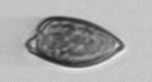
Label: Prorocentrum_dentatum